Interaction volume radius: 10 \u00c5
Interaction volume height: 20 \u00c5
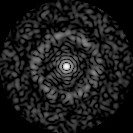
Disorder parameter: 0.8481